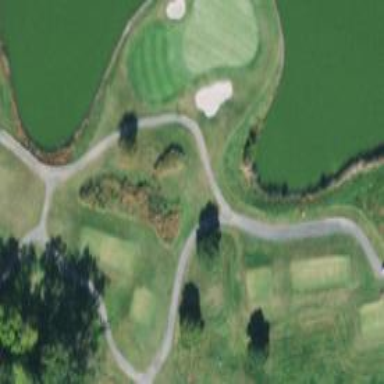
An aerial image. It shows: Path for both road and golf.